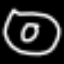
Label: donut